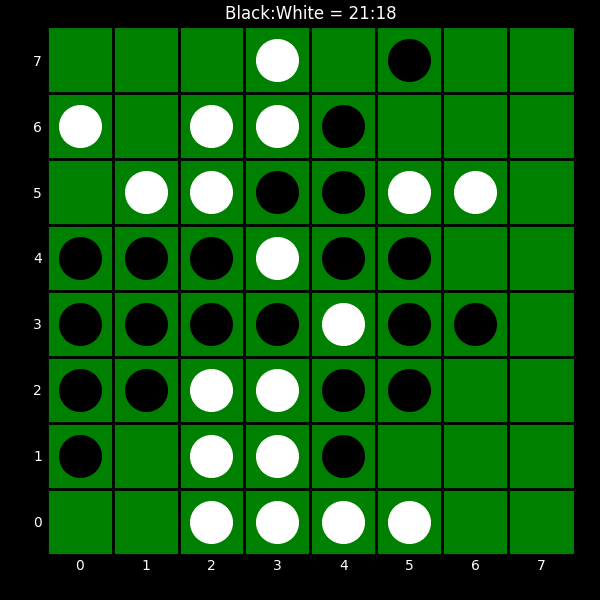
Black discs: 21
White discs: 18